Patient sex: M
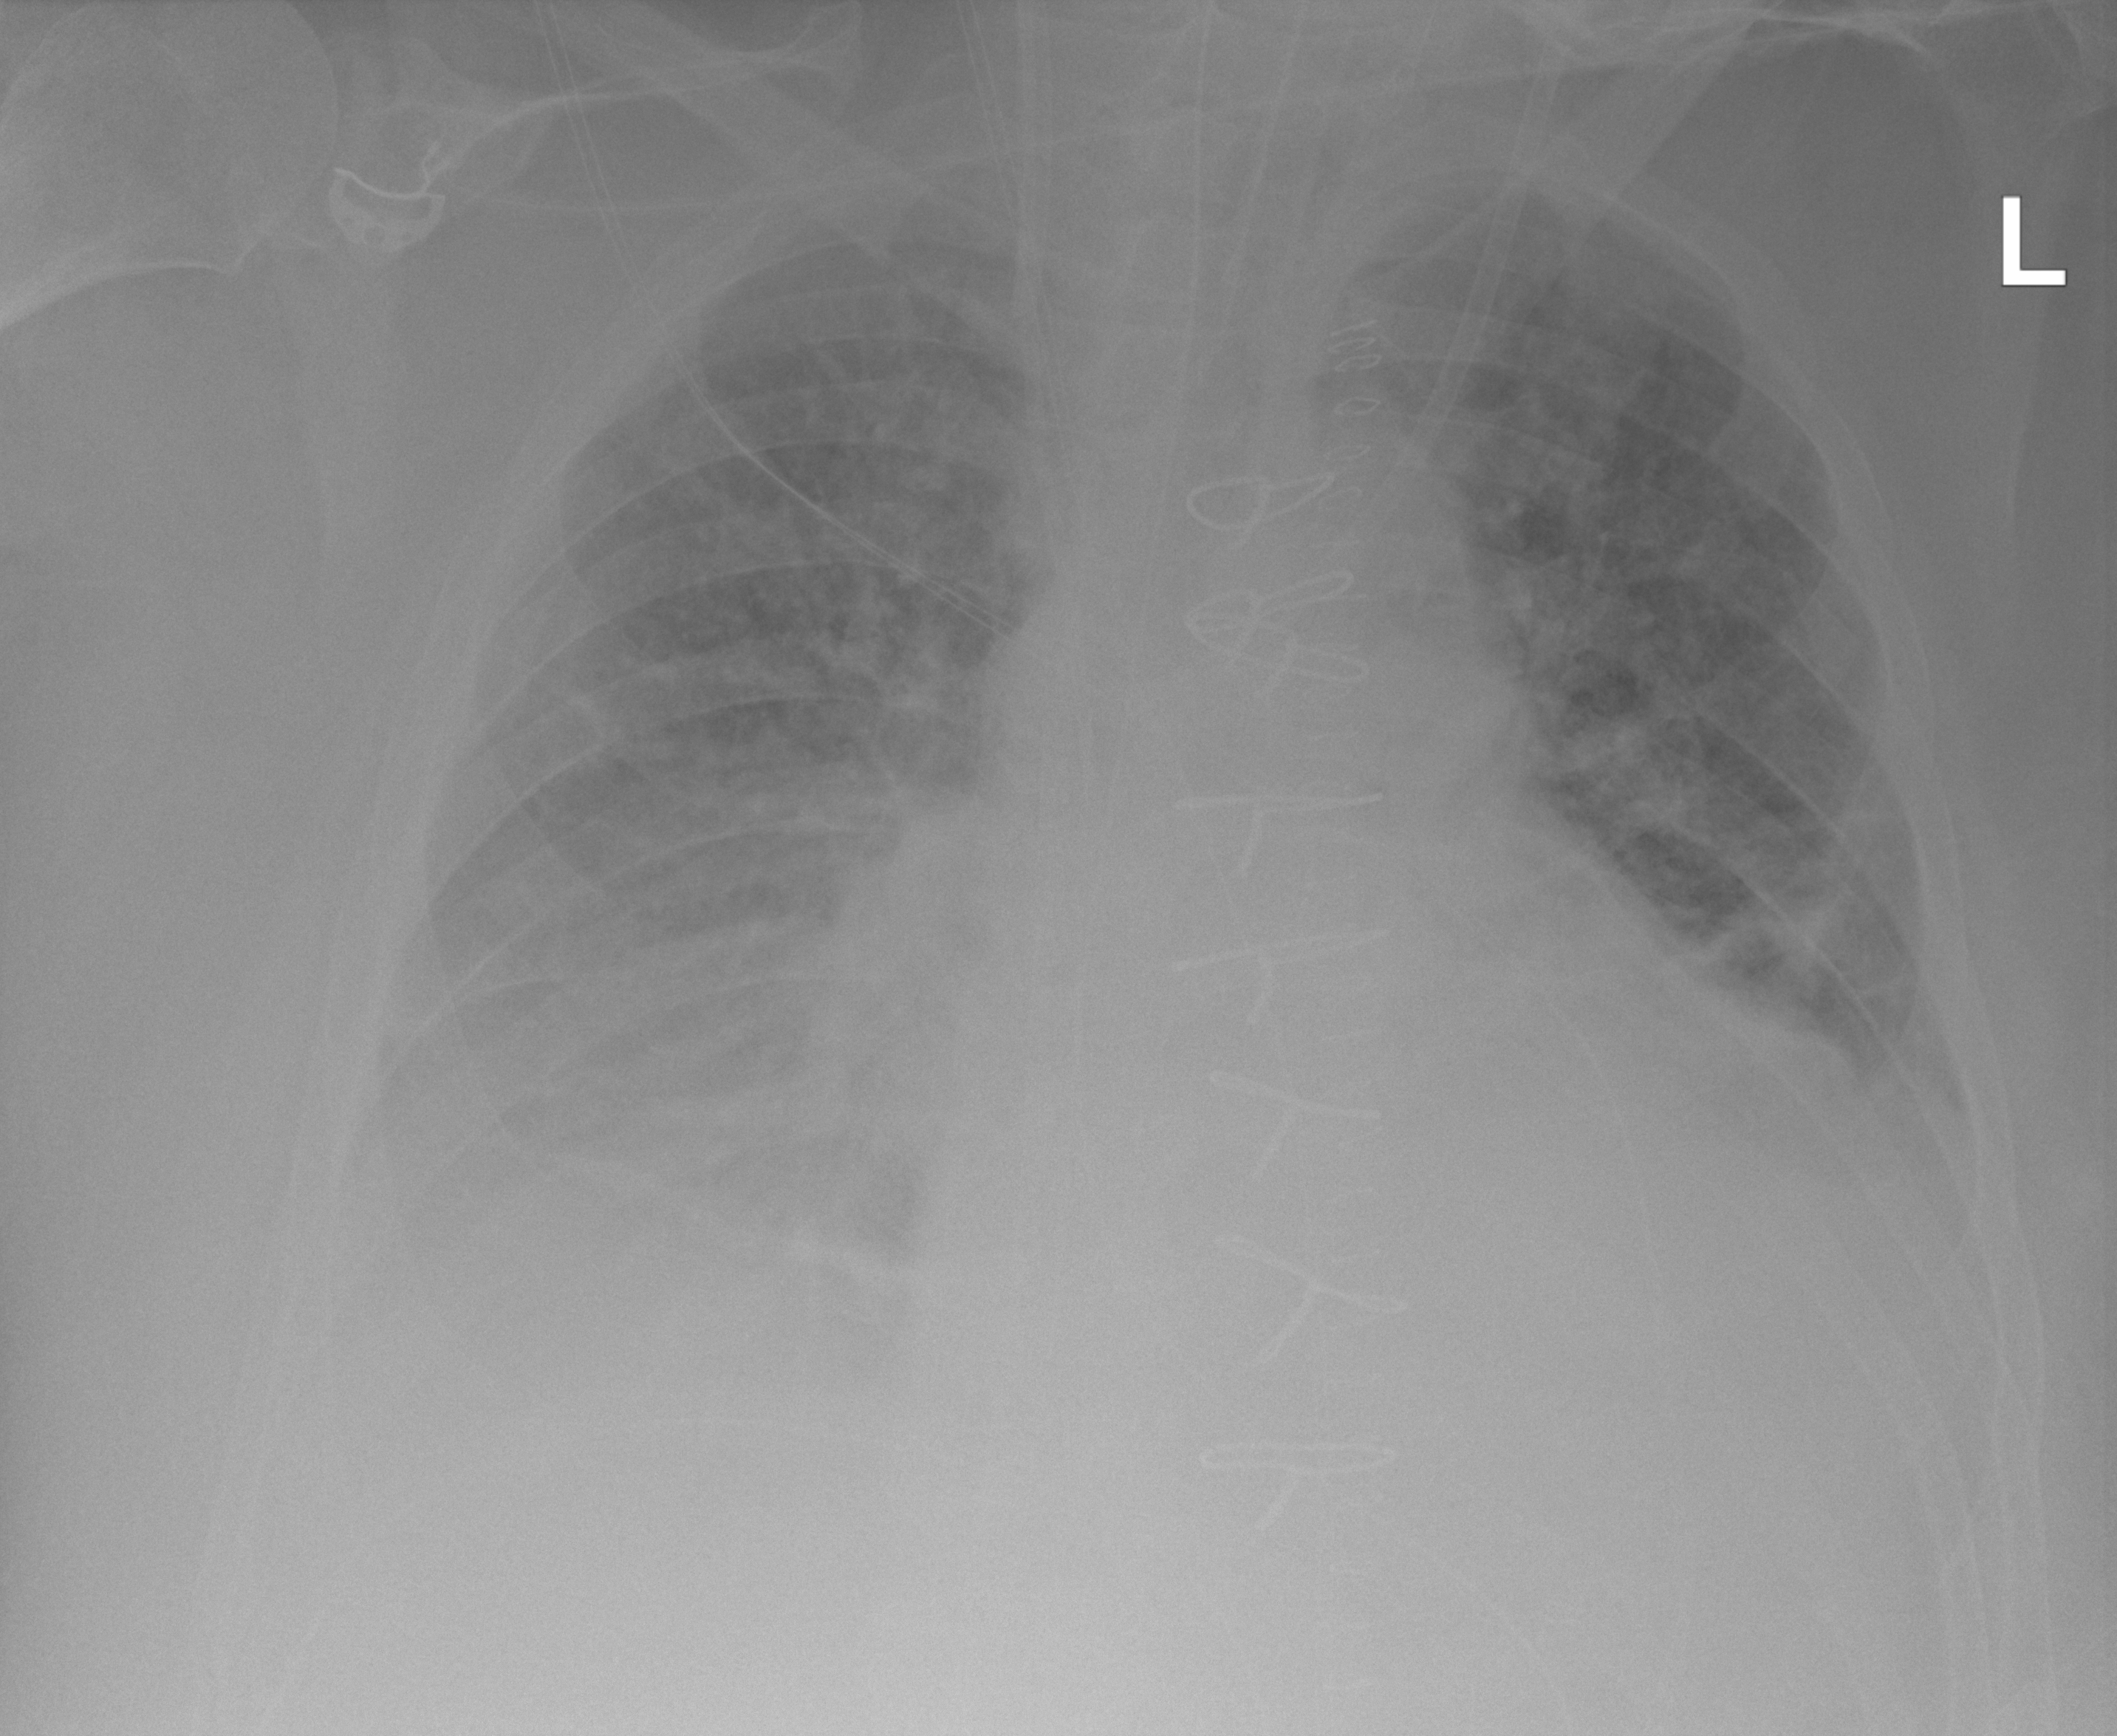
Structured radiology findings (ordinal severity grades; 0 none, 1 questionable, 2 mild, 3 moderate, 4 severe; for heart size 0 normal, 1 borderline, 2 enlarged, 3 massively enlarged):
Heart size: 2
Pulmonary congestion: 2
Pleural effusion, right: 3
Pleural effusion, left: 3
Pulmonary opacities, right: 1
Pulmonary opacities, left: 1
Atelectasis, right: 2
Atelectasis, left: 2